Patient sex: M
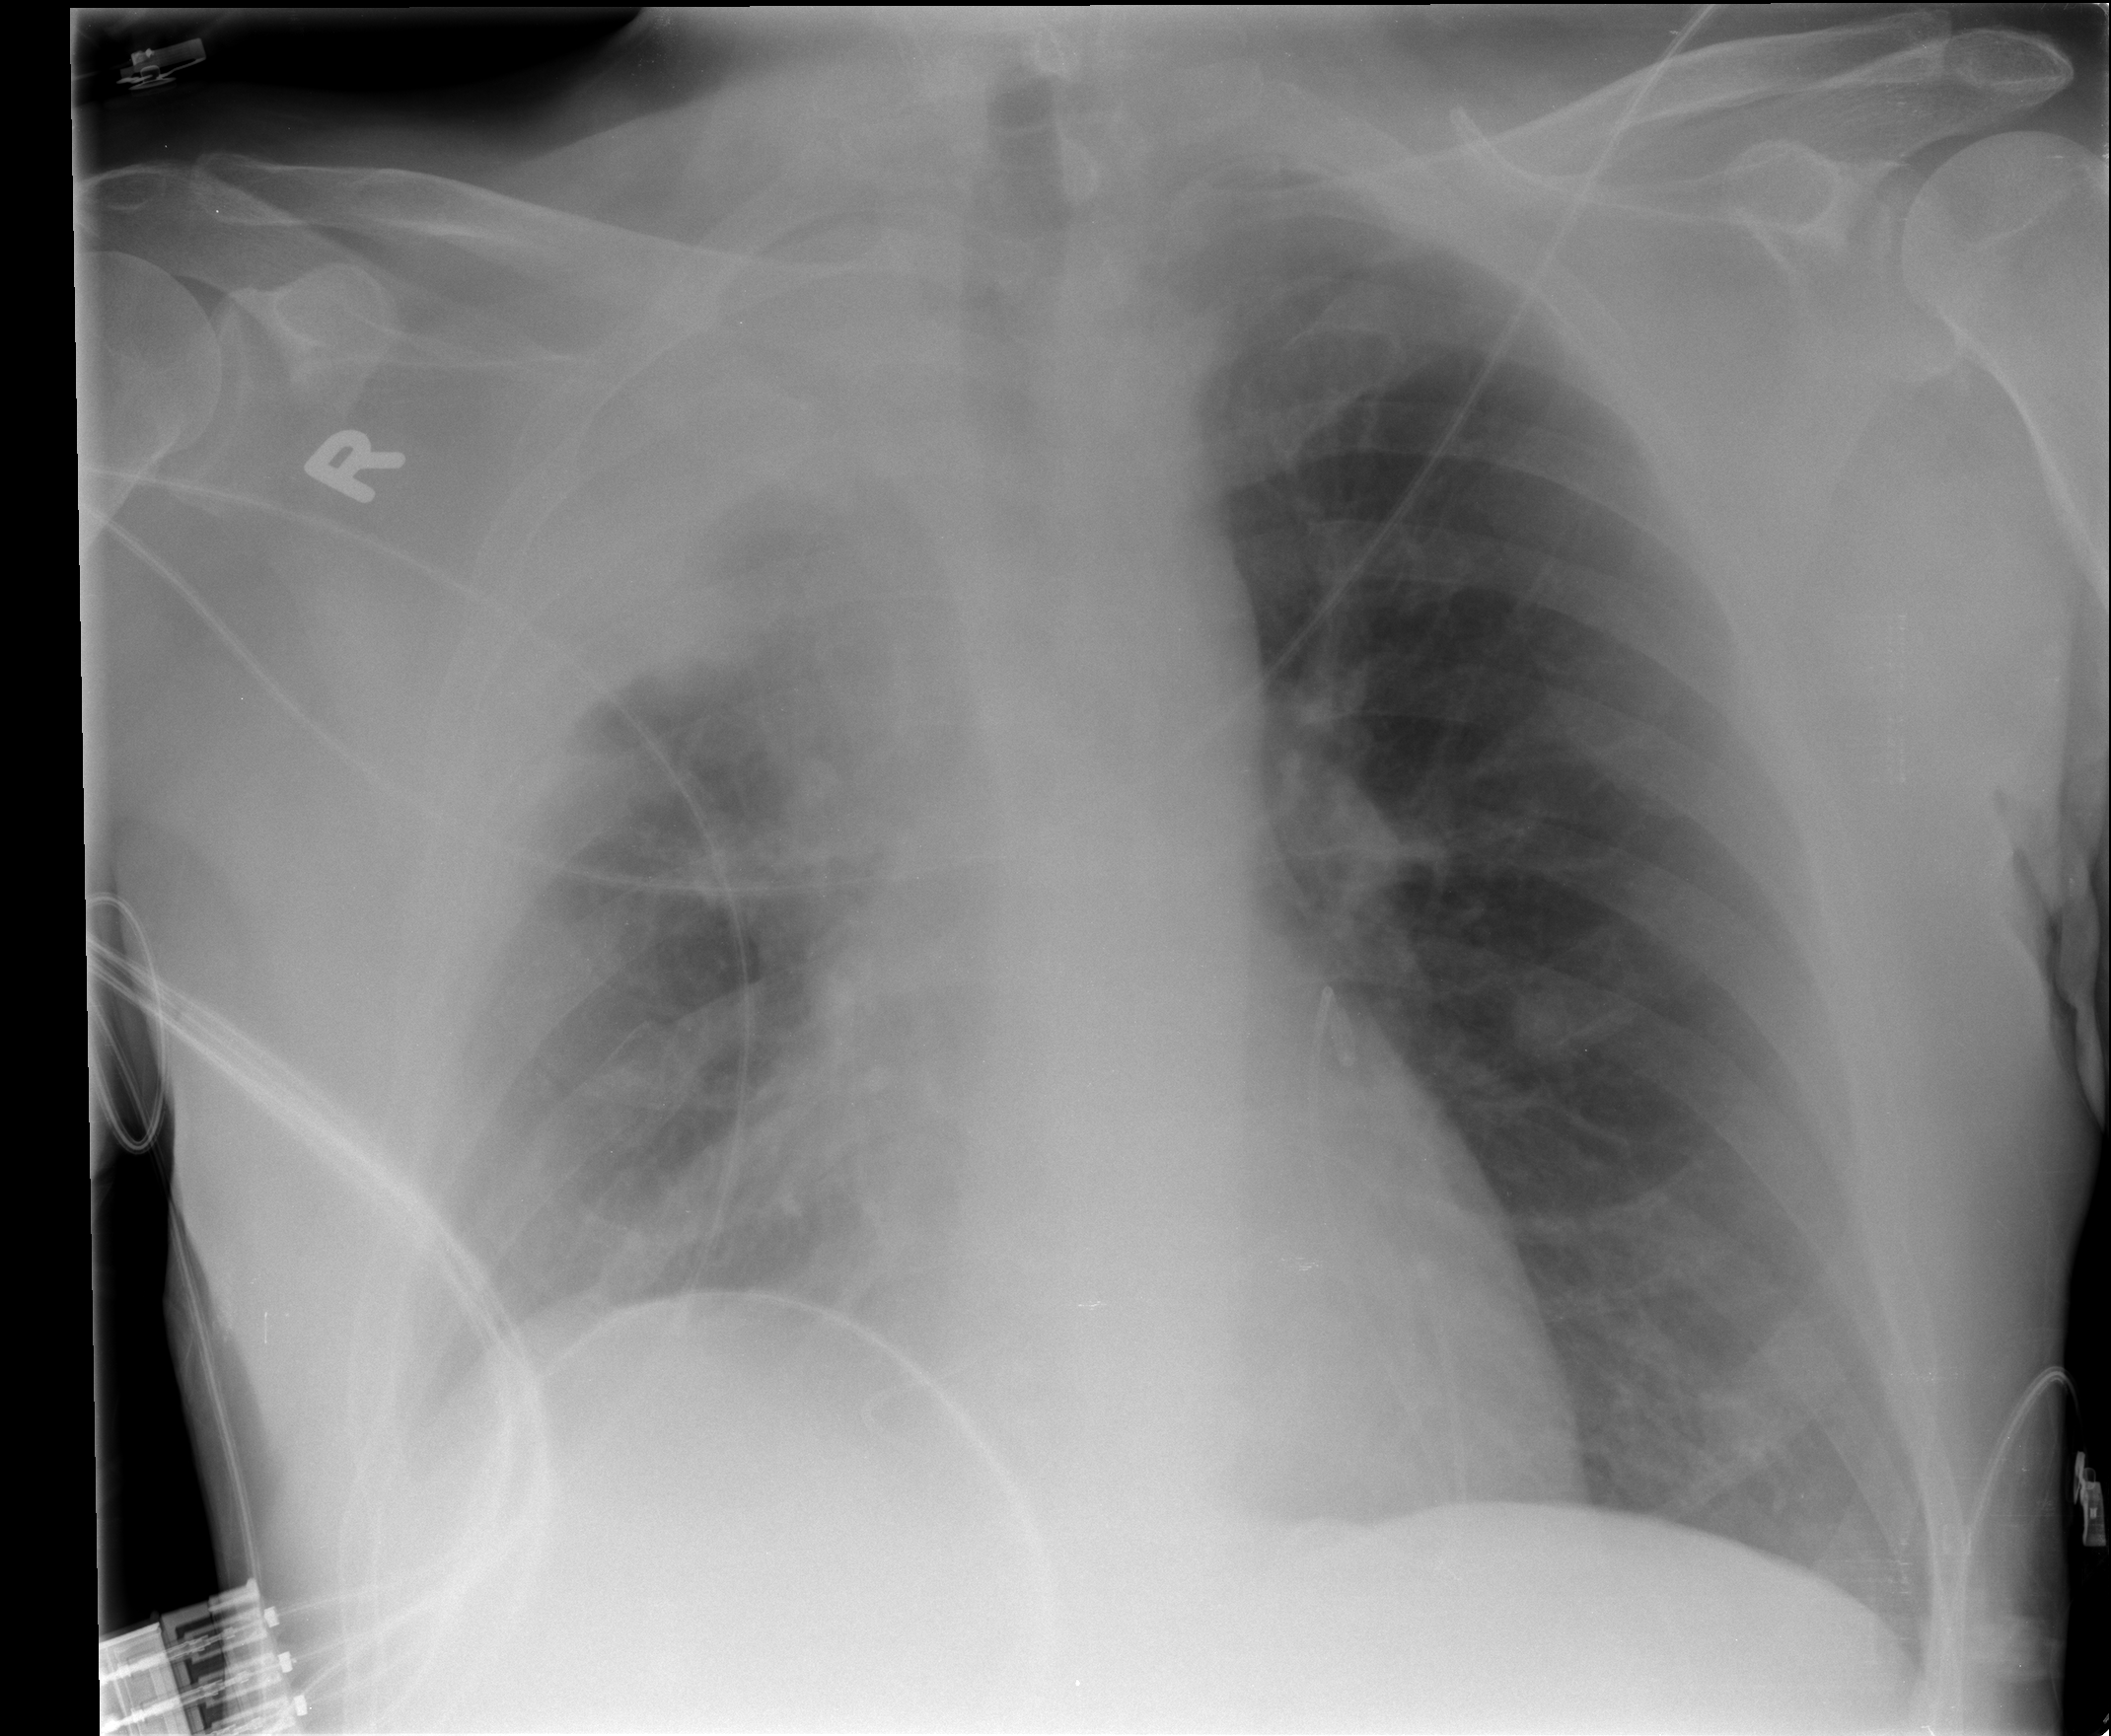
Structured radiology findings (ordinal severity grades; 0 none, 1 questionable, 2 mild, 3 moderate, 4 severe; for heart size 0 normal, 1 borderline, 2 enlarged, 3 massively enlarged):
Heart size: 0
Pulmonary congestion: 0
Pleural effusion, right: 3
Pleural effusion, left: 0
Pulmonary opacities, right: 0
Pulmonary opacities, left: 0
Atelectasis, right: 3
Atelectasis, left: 0